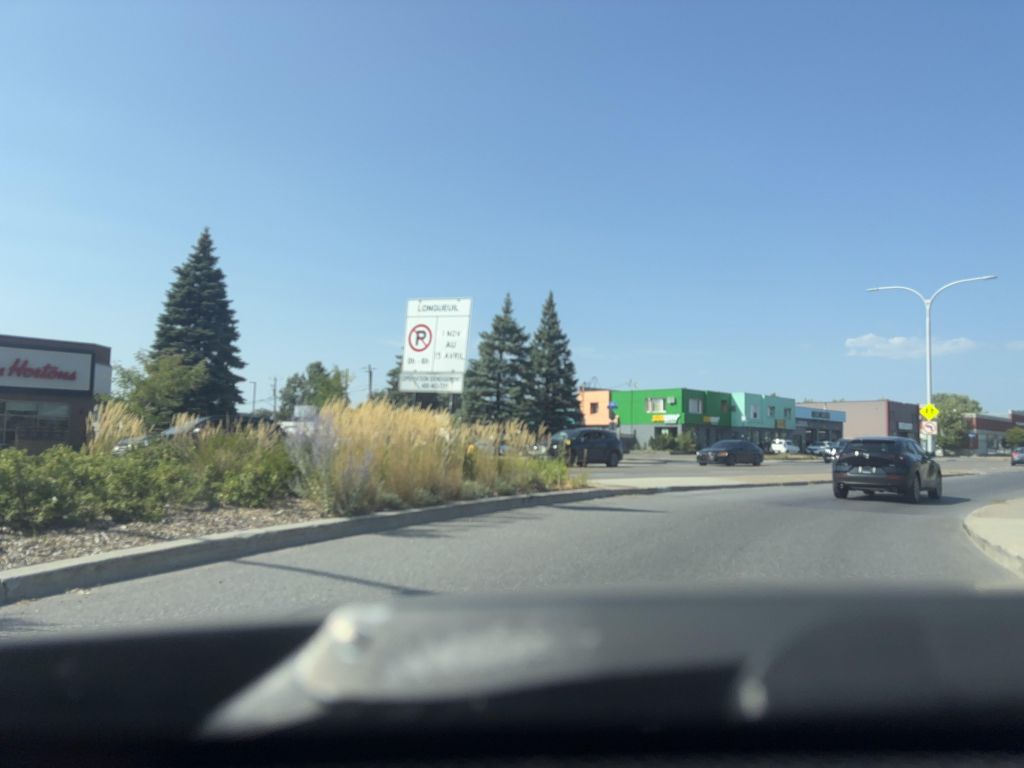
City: montreal